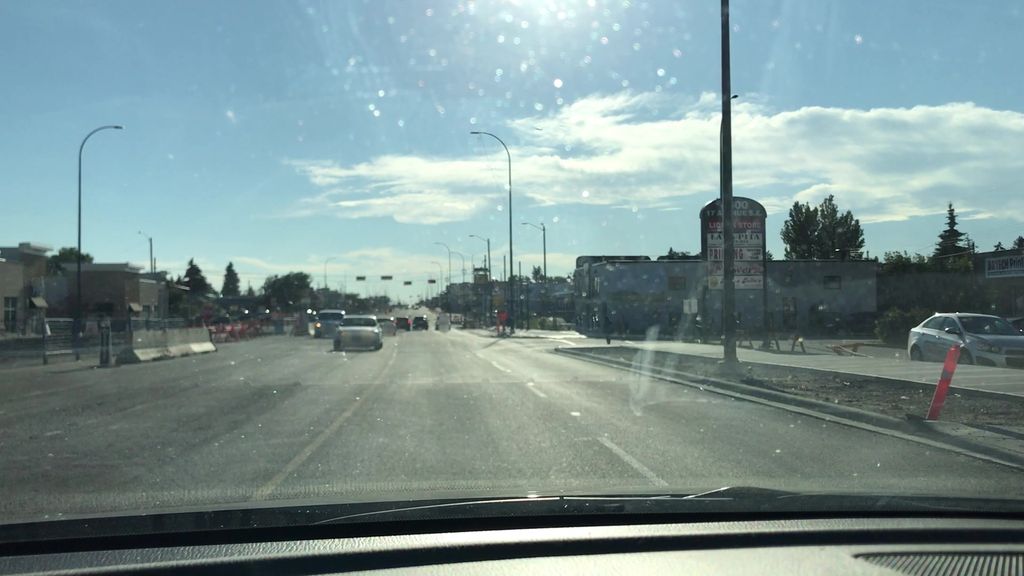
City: calgary